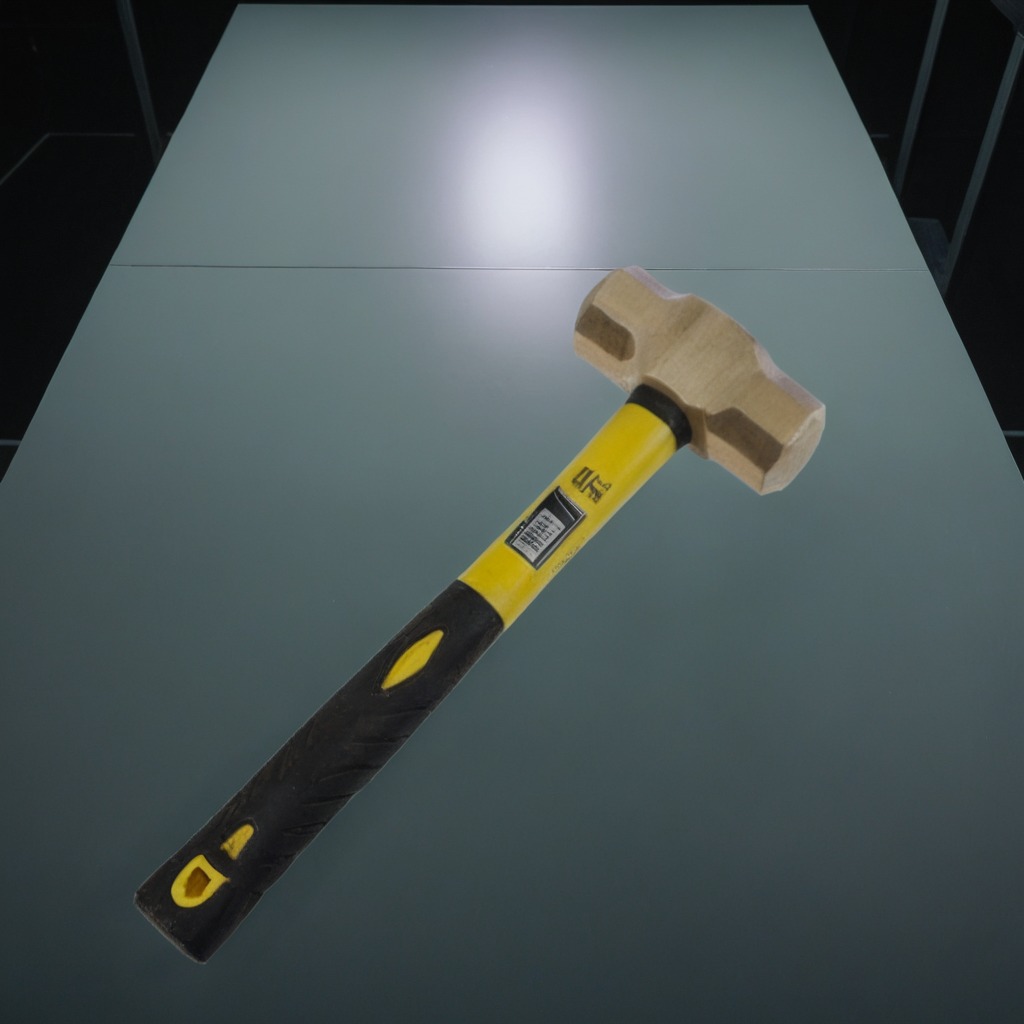
A hammer is lying on a clean empty table in a railway signal maintenance room.